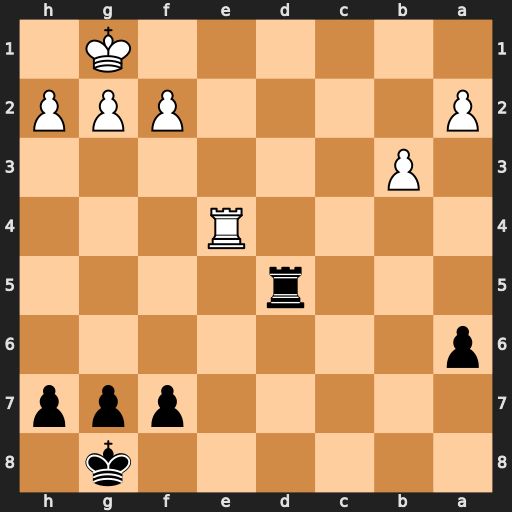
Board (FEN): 6k1/5ppp/p7/3r4/4R3/1P6/P4PPP/6K1
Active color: b
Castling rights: -
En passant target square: -
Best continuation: Rd1+ Re1 Rxe1#